Question: I have a new resource file in my directory named 'protected.keys'. When creating it, i asked 'IntelliJ' to treat it as 'properties'.

Instead i'd like to change this to 'text' how can i do this please?
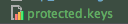
Answer: You can change it in 'File' | 'Settings' | , remove the file name or extension from the 'Properties files' and assign it to the 'Text files'.